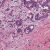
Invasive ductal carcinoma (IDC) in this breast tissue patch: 1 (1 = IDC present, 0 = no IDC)